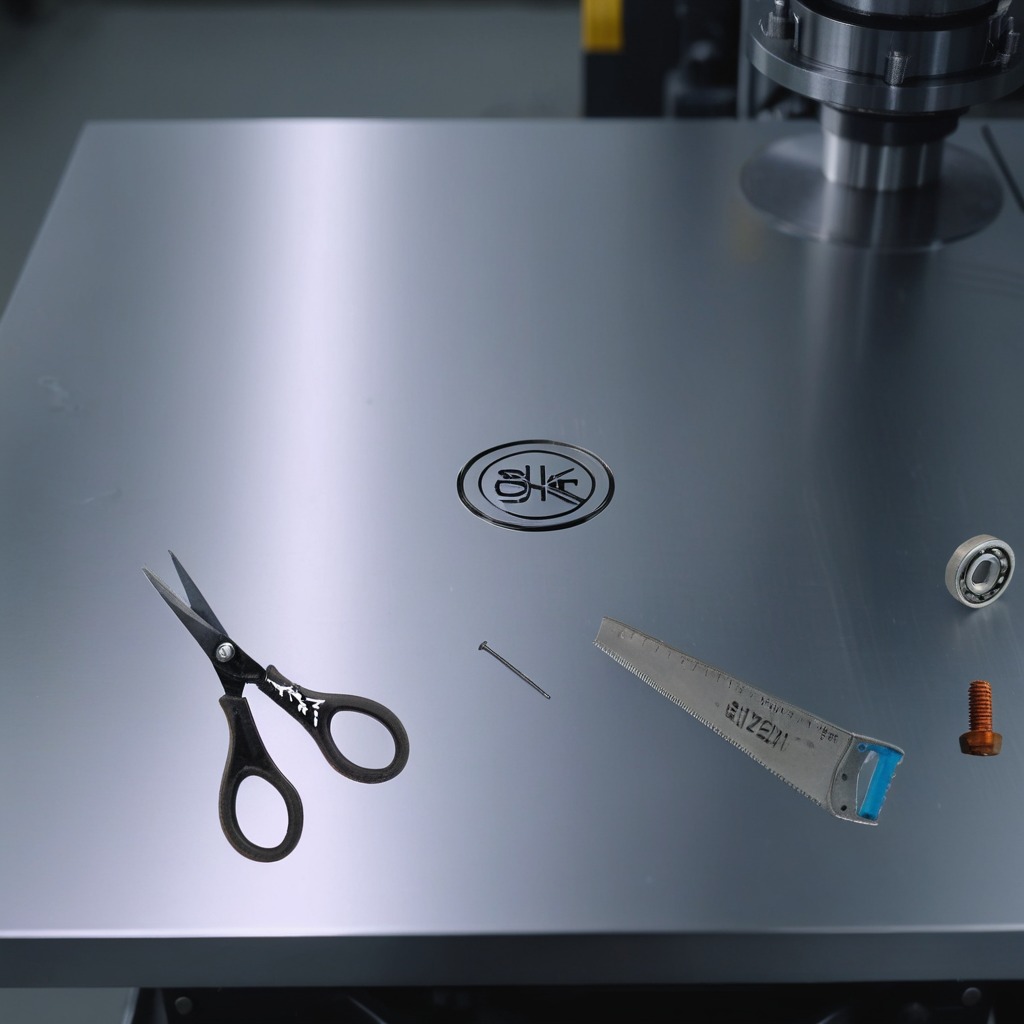
A ball bearing, a machine screw, an iron nail, a saw, and scissors are lying on the metal table.